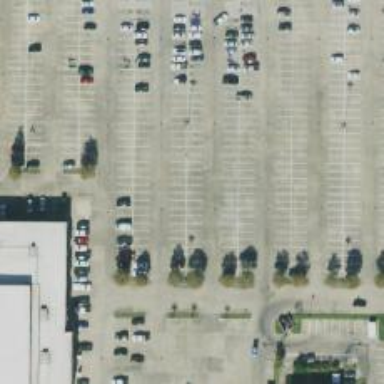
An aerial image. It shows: Parking space is available.